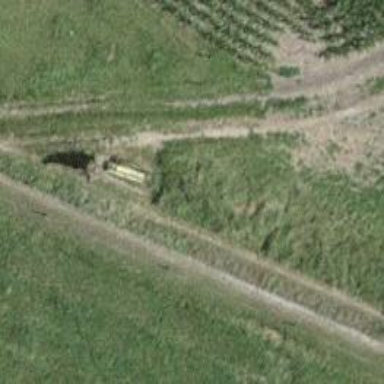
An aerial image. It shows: Bench for seating.